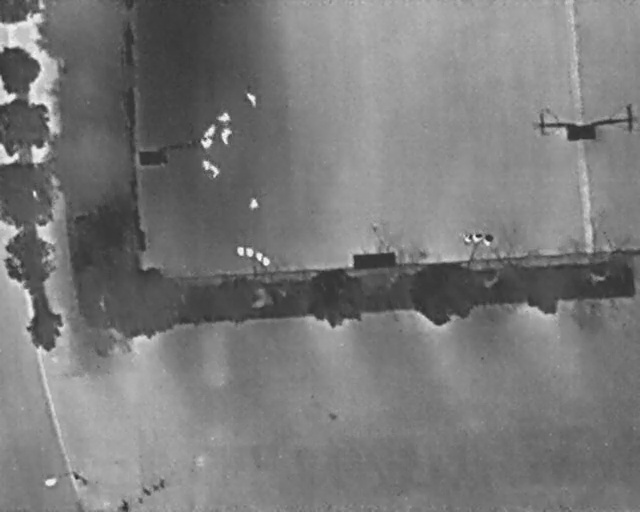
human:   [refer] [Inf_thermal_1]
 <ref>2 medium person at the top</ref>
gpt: <box>[[37, 18, 40, 20, 2], [33, 25, 36, 27, 2]]</box>

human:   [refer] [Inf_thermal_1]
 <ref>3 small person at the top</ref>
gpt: <box>[[33, 21, 35, 24, 2], [31, 24, 34, 26, 2], [31, 27, 33, 29, 2]]</box>

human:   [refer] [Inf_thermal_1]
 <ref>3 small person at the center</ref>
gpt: <box>[[31, 31, 33, 33, 2], [32, 32, 34, 34, 2], [38, 38, 40, 40, 2]]</box>